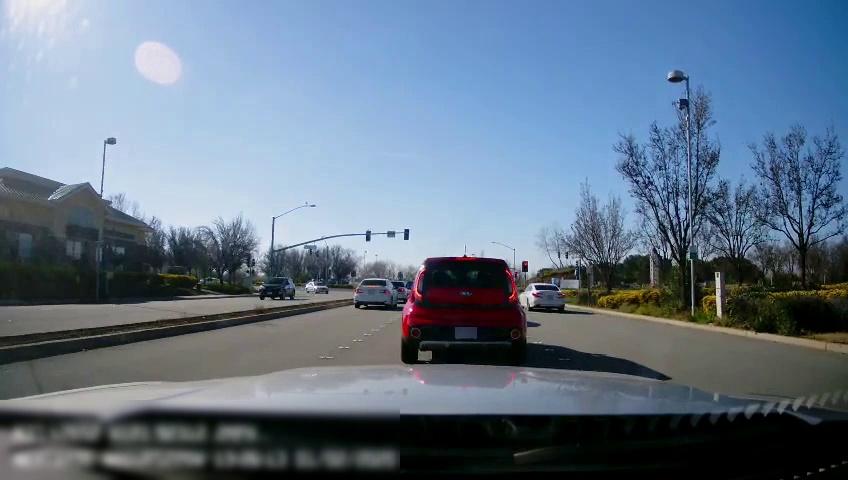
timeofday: Day
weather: Sunny
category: Drivable Space
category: Drivable Space
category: Vehicles | Car
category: Vehicles | Car
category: Vehicles | Car
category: Vehicles | SUV
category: Vehicles | Car
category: Vehicles | Car
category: Lanes | Current Lane
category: Lanes | Current Lane
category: Traffic | Lights
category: Traffic | Lights
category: Traffic | Lights